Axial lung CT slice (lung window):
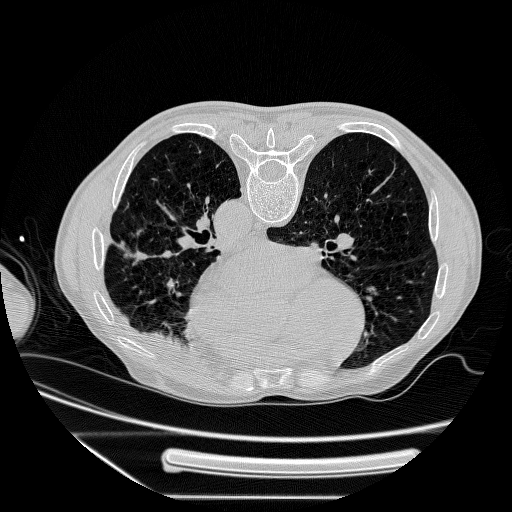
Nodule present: no